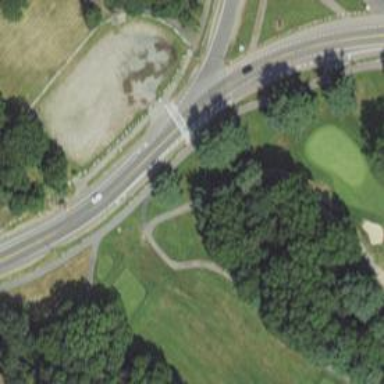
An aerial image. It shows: Asphalt service road that appears to be golf cart path.